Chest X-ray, PA view. Patient: 56 years old, sex M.
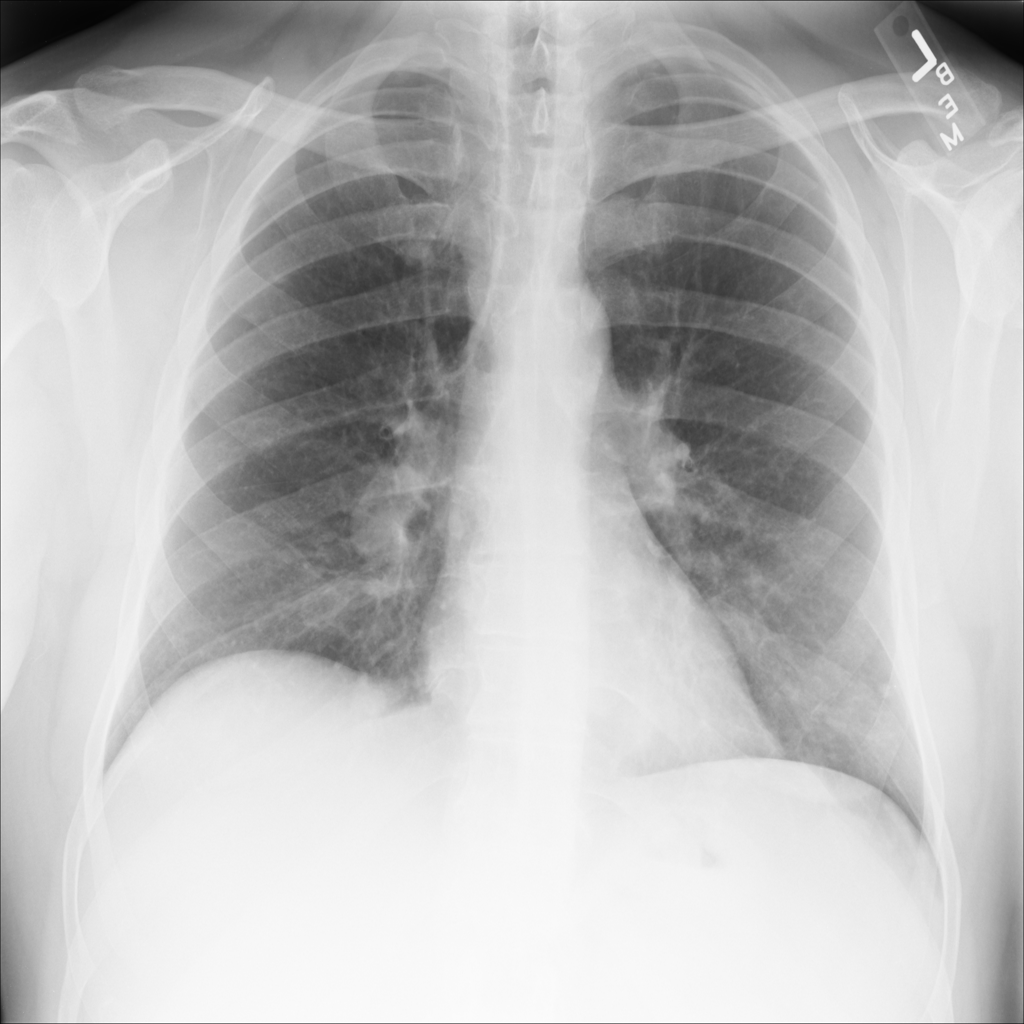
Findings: Infiltration, Nodule